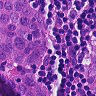
Metastatic tissue present: yes